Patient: sex F, age 44
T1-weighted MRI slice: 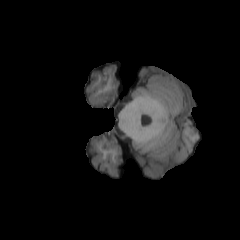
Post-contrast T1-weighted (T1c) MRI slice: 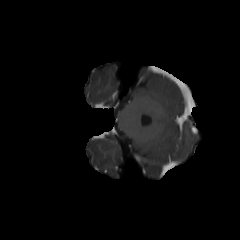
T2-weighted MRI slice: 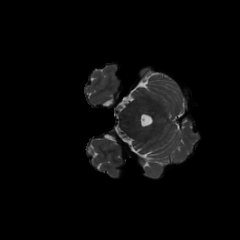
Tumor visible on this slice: no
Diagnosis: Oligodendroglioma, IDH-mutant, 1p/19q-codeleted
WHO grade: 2